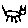
Label: cat